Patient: sex F, age 59
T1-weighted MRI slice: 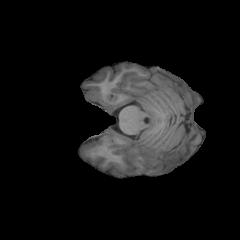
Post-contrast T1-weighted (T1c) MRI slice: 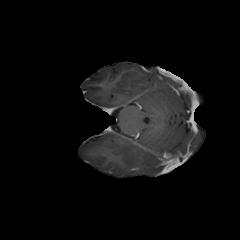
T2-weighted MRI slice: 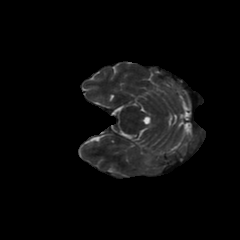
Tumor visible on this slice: yes
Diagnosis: Glioblastoma, IDH-wildtype
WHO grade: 4